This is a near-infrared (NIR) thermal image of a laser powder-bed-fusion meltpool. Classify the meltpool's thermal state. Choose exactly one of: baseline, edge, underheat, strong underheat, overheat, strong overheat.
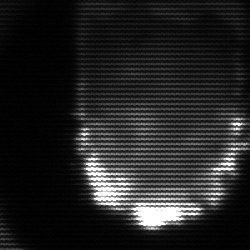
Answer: baseline